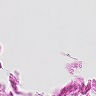
Metastatic tissue present: no